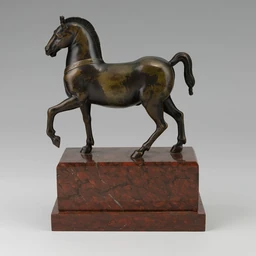
Title: Stallion (one of a pair)
Caption: stallion (one of a pair), statuette, bronze, casting (process), copper alloy, nonferrous metal, metal, inorganic material, forming, chasing, sculpture, a work made of bronze, patina, painting and sculpture of europe, art institute of chicago